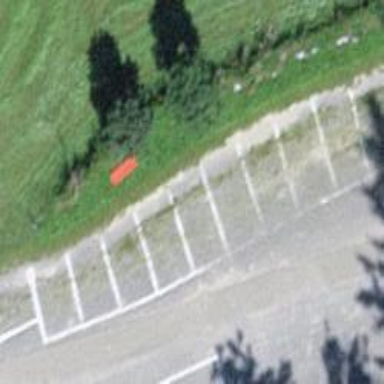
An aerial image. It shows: Bench.